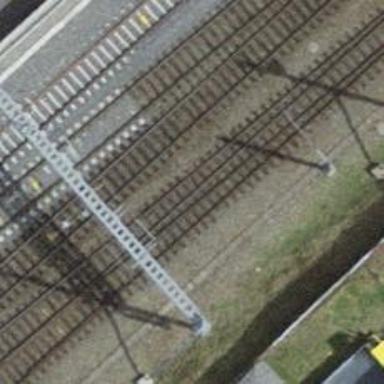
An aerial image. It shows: Railway track with electrified contact lines. This is siding track.